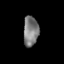
Tissue: skin
Cell type: Epithelial cells
Senescence score: 0.2719
Nuclear area (px): 446
Mean DAPI intensity: 124.507